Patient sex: M
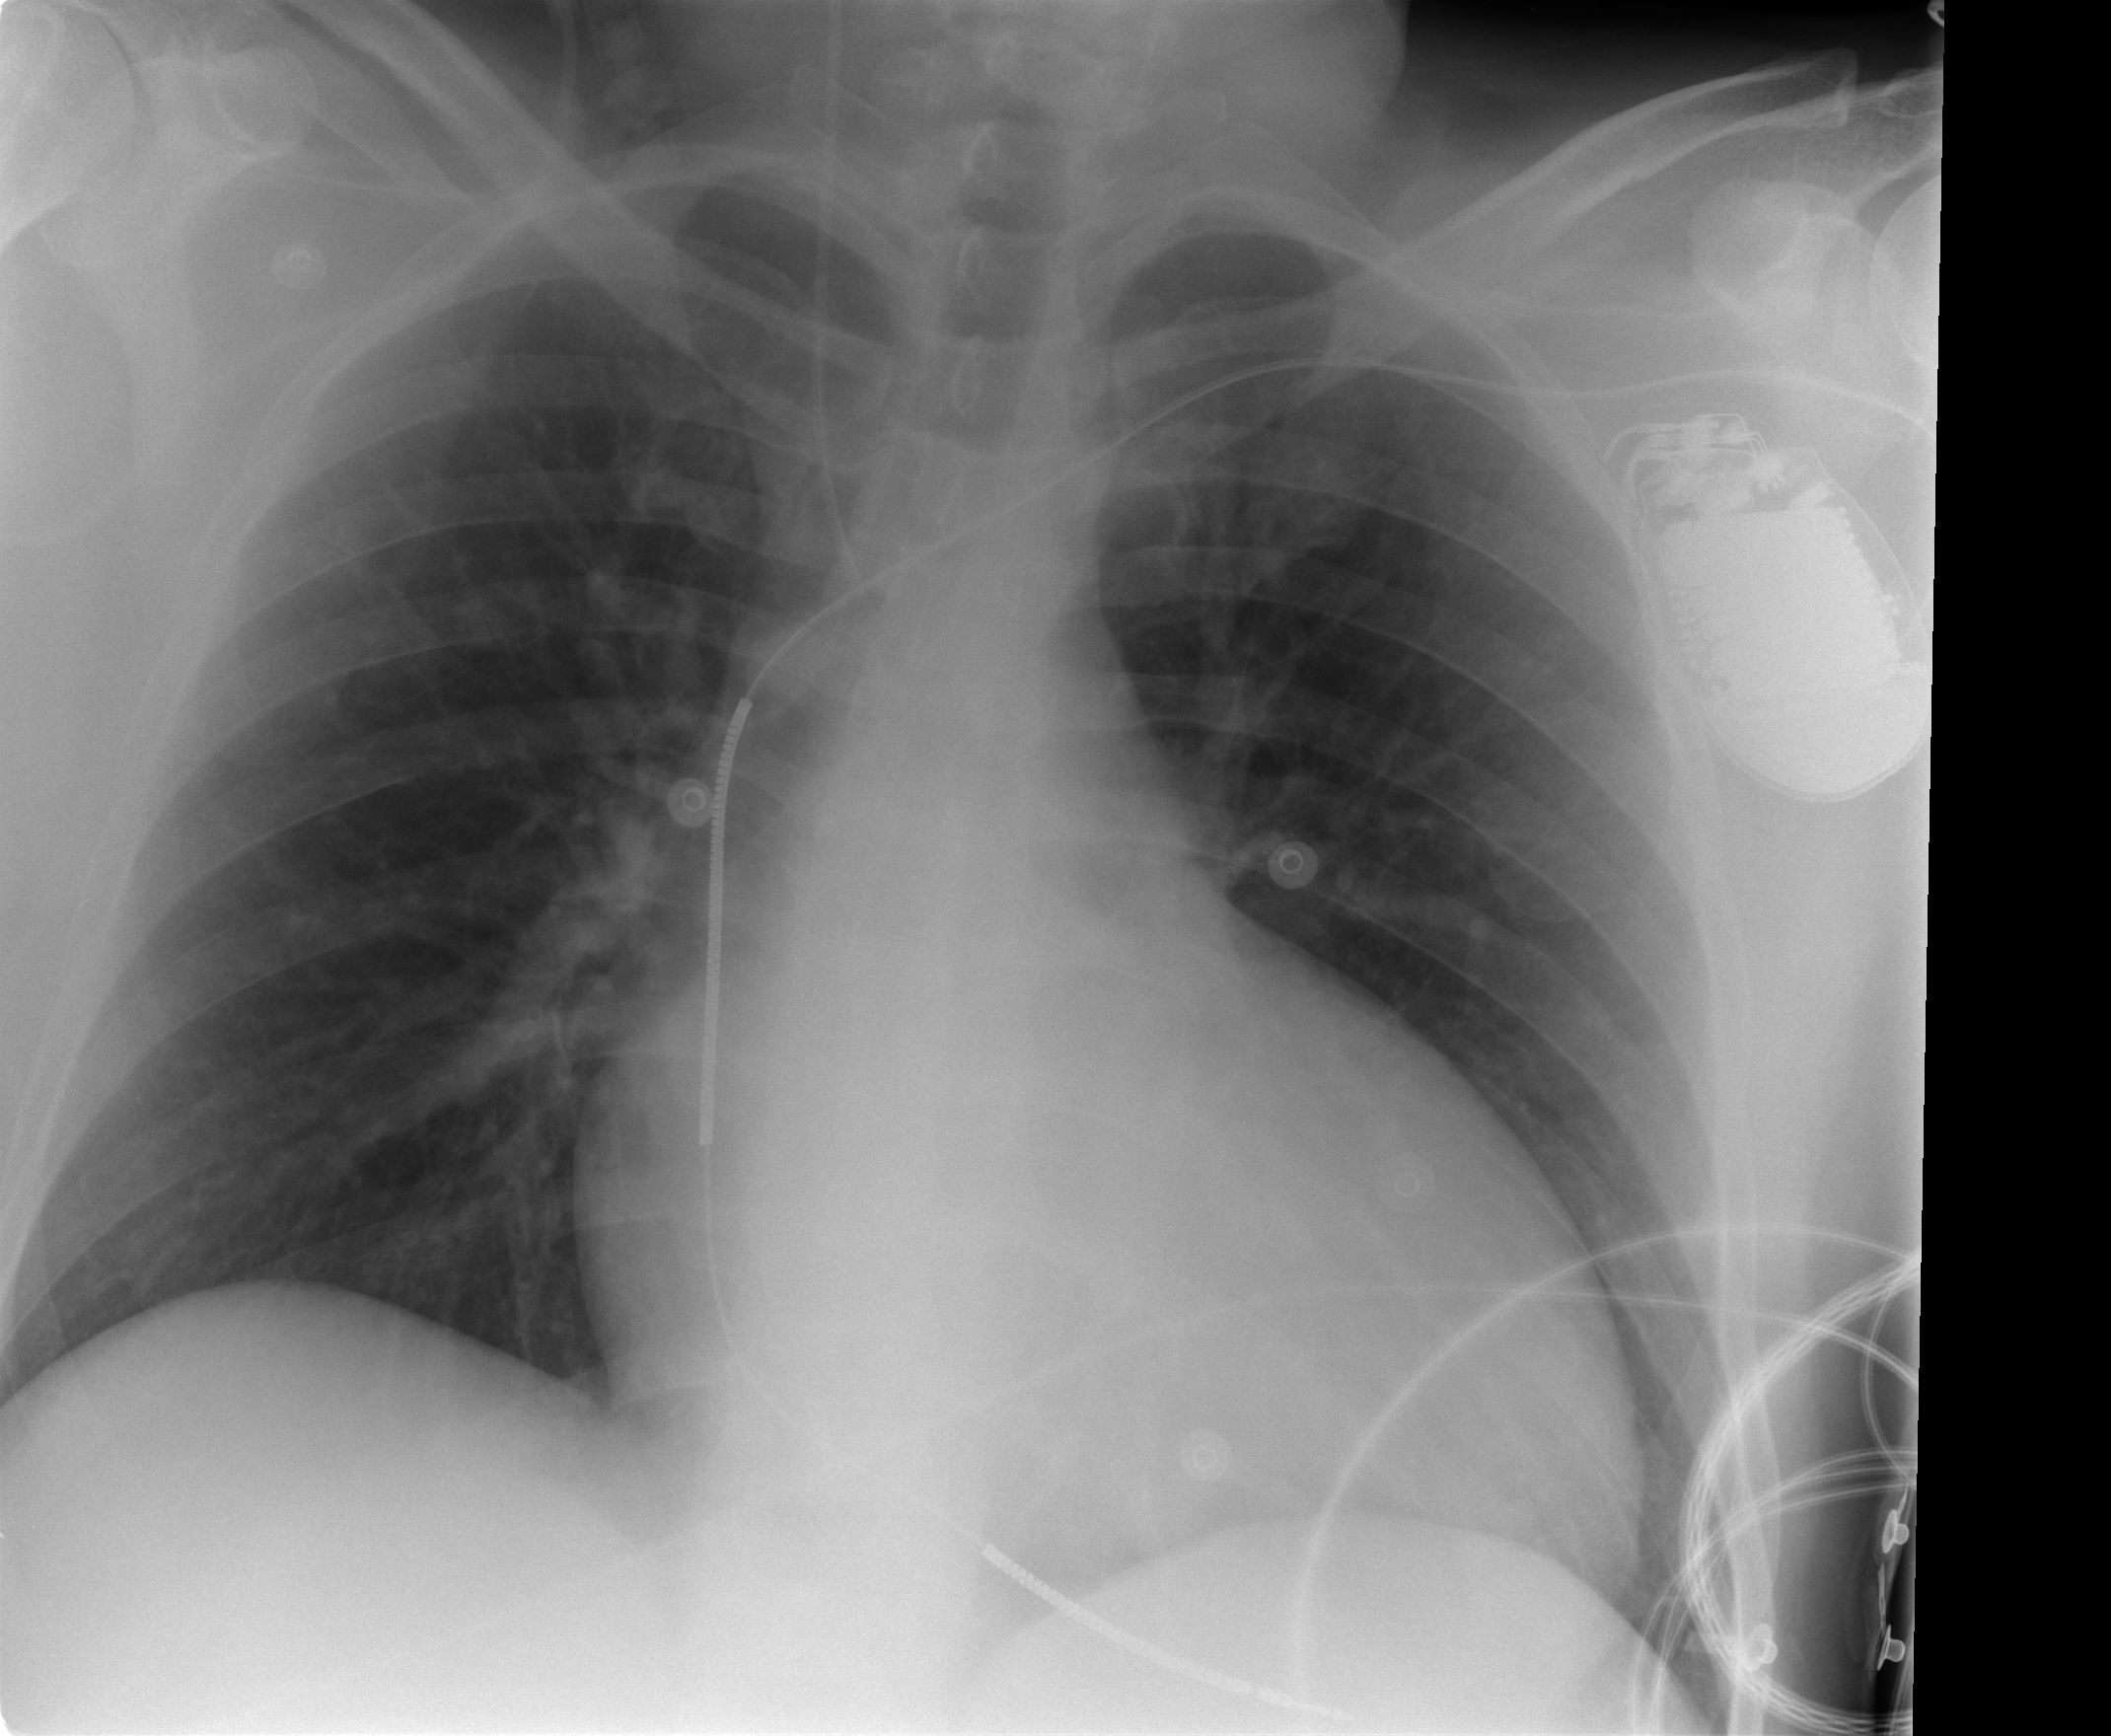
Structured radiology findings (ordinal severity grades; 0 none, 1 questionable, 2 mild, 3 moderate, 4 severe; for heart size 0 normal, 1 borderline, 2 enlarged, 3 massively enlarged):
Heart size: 3
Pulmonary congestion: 2
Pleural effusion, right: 0
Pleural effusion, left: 0
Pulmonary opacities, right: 0
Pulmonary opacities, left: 0
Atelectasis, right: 0
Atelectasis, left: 0